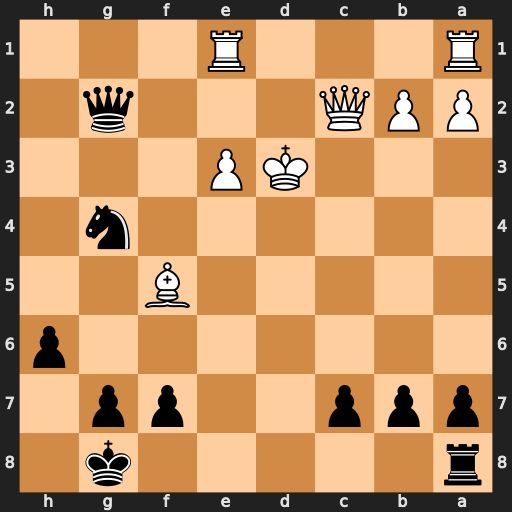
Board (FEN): r5k1/ppp2pp1/7p/5B2/6n1/3KP3/PPQ3q1/R3R3
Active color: b
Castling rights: -
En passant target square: -
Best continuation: Rd8+ Kc3 Qc6+